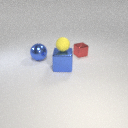
large blue metal cube below small yellow rubber sphere